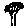
Label: tree